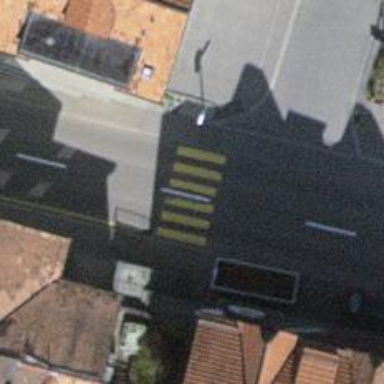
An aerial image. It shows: Marked crossing with zebra stripes on the road.